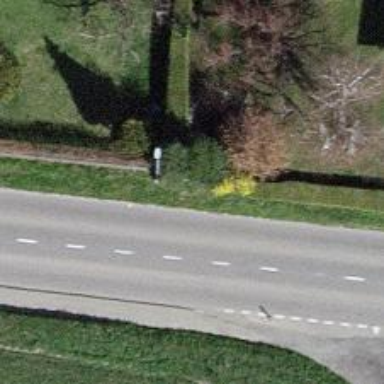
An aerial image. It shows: Wayside cross with historic significance.